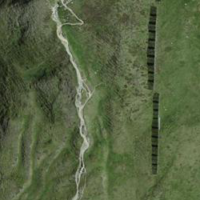
EUNIS habitat code: 26
Species observed at this site:
Campanula barbata